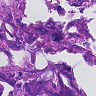
Metastatic tissue present: yes